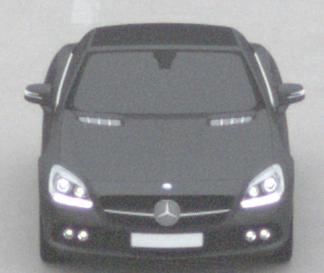
Make: Mercedes-Benz
Model: SLK 200
Detailed model: SLK-Class (172)
Model produced from: 2011/03
Model produced until: 2015/04
Doors: 2
Color: gray
Road condition: dry road
Daytime: midday
Contrast: low contrast